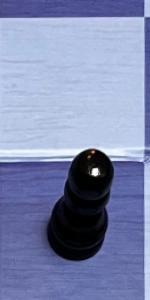
Label: Pawn_Black